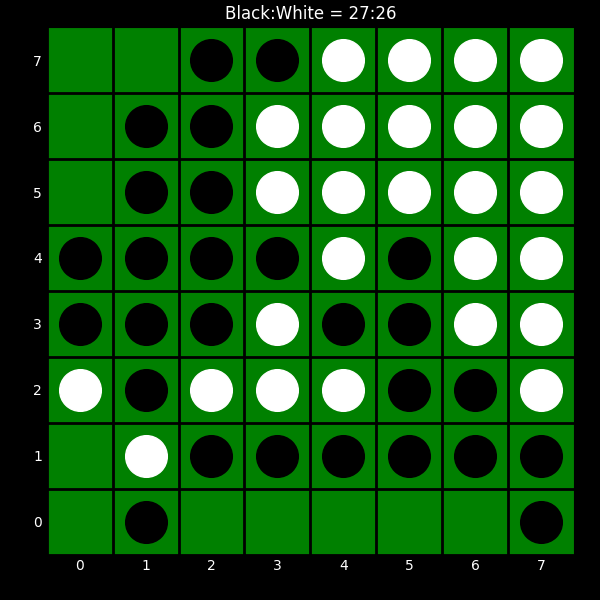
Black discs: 27
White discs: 26